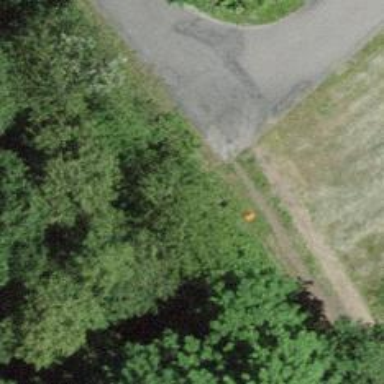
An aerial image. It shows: Aerial marker.